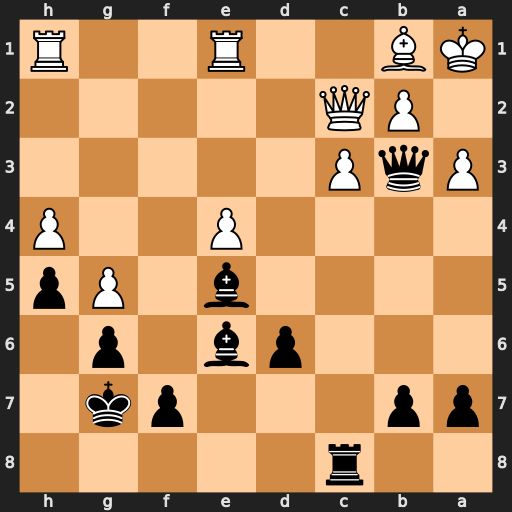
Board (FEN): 2r5/pp3pk1/3pb1p1/4b1Pp/4P2P/PqP5/1PQ5/KB2R2R
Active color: b
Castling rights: -
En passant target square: -
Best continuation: Rxc3 Qxb3 Rxb3 Ba2 Rxa3